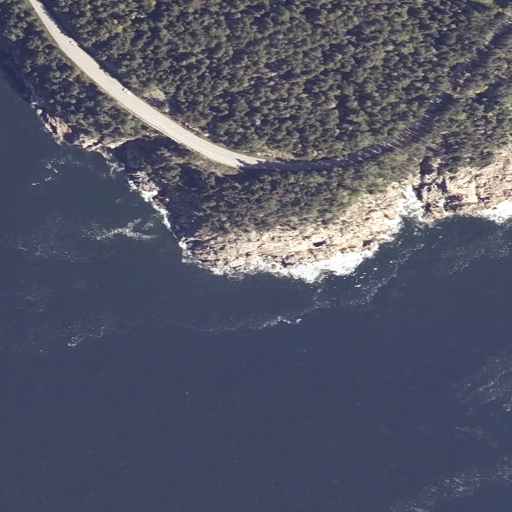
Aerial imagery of cape in Maine named Hunters Head containing open water, evergreen forest, barren land, low intensity development, open development, medium intensity development, grassland, herbaceous wetlands, and high intensity development